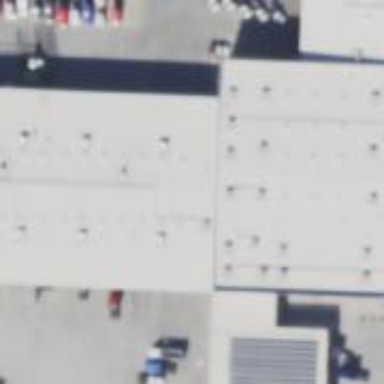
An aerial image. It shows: Building housing car shop.